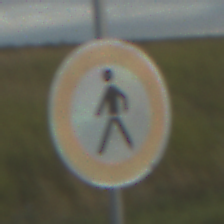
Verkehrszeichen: VerbotFussgaenger
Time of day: SunriseSunset
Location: Outdoor (RoadRail)
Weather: PartlyCloudy
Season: NotSpecified
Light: Natural